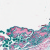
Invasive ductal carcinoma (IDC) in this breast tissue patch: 0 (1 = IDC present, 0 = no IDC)